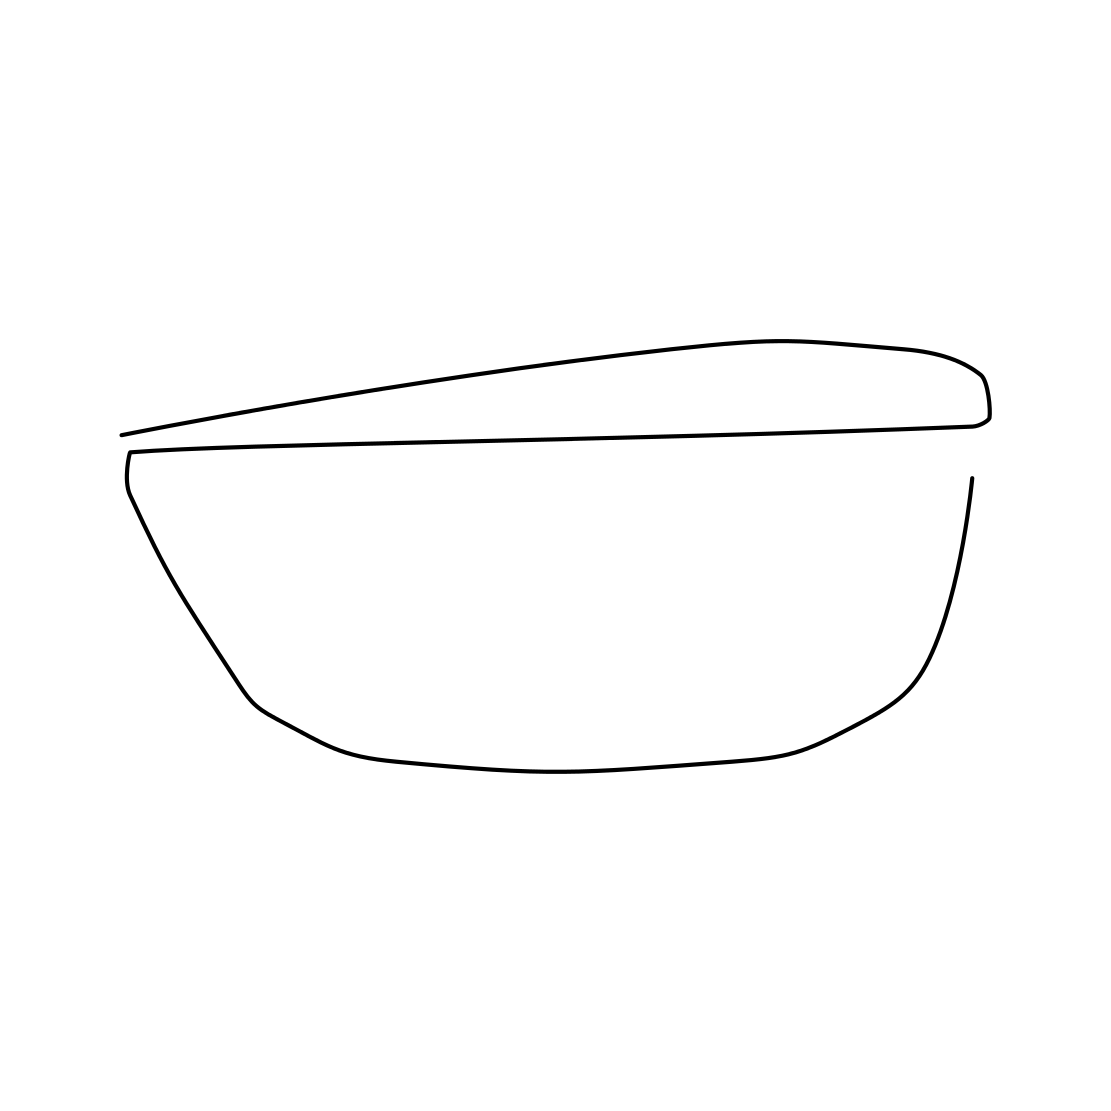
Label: bowl